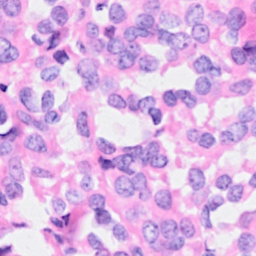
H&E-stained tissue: Breast